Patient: sex M, age 70
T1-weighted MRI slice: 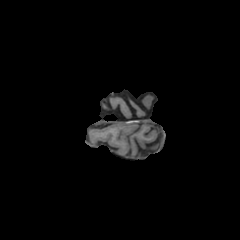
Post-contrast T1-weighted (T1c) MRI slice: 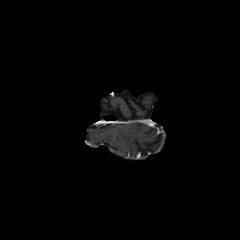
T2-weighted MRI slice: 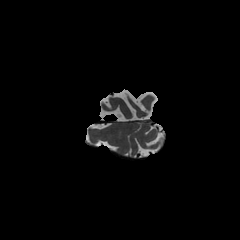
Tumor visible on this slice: no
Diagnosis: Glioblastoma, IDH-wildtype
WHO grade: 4